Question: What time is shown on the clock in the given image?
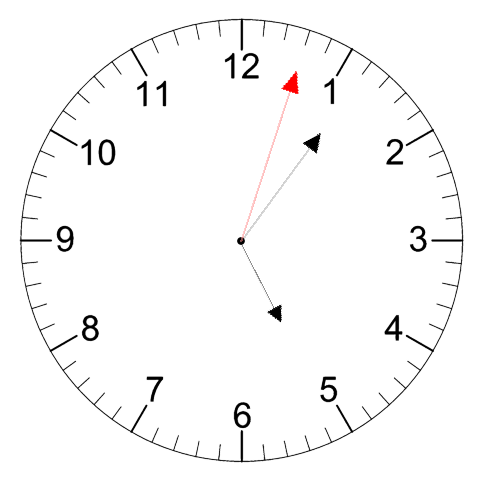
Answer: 05:06:03